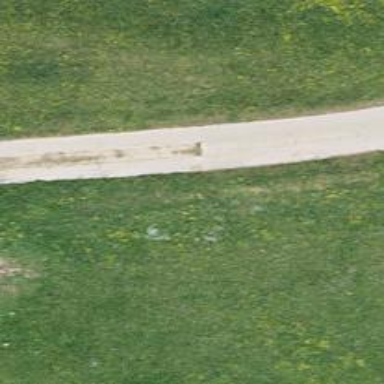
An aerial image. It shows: Well-maintained track road of grade 1.